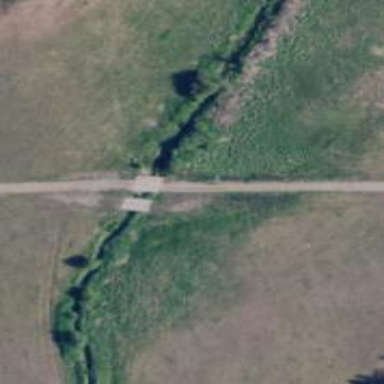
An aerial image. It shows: Abandoned road with bridge.